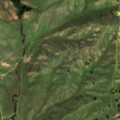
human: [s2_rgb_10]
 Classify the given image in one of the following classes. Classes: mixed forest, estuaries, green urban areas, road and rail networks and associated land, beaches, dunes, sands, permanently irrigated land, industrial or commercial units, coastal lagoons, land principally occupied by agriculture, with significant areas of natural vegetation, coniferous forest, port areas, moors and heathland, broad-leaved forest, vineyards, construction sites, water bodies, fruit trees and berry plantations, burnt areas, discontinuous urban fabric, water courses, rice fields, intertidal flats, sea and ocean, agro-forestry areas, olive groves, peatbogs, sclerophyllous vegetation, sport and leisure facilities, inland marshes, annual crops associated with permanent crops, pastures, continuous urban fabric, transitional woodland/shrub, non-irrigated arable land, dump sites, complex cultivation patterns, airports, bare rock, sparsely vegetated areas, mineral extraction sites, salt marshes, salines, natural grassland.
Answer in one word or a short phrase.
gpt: non-irrigated arable land, agro-forestry areas